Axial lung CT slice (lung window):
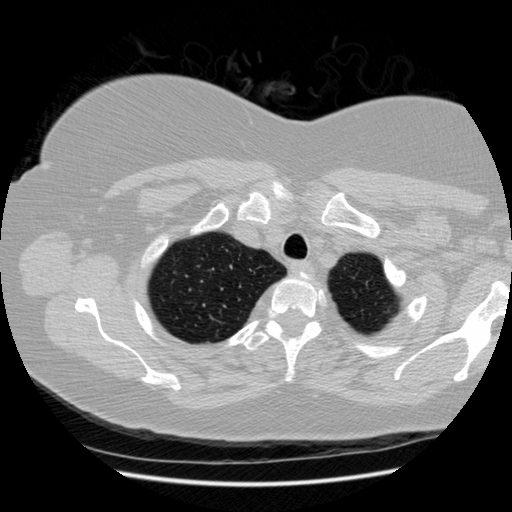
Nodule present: no